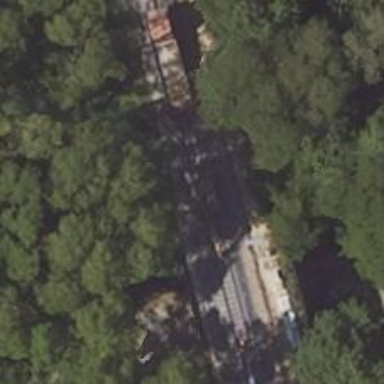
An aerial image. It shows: Railway track.